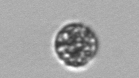
Label: coccolithophorid